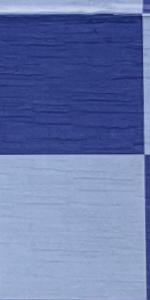
Label: Empty